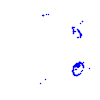
Particle: pion